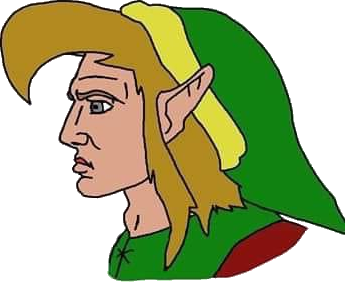
Label: 4_Yes_Chad